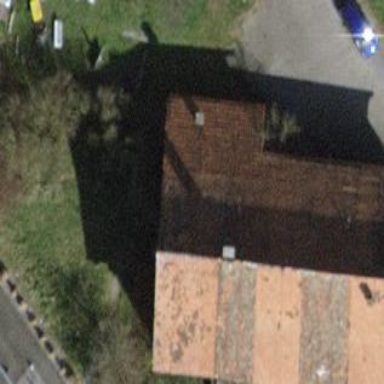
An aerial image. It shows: Detached building.